Question: I'm trying to do a fully customized Facebook "Like-Box". I want to have this fixed width div and be able to slide left or right to show more faces (I would prefer ajax, but that doesn't seem possible, or does it?).
If there's no ajax way to LOAD more faces, I would like to pre-load, let's say, 50 faces, on this small div and press left or right to slide more content (faces) from inside the div.

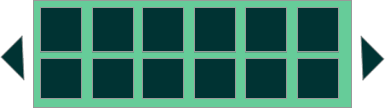
Answer: You can do this in javascript by setting the scrollLeft property of the div. Or if using jQuery, you can use the scrollLeft method.
IE: '$("#myDiv").scrollLeft( 250 );'
jQuery API: <URL>